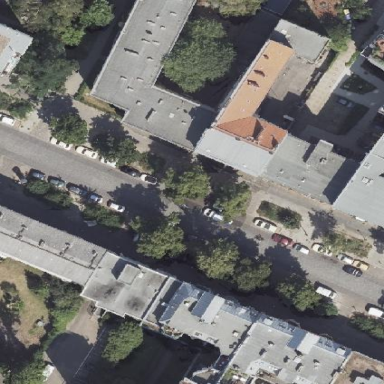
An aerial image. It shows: Street-side parking area with sett surface.